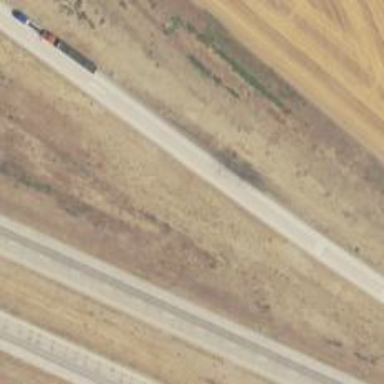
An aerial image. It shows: Asphalt motorway_link at interchange.